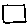
Label: square